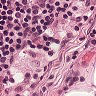
Metastatic tissue present: no